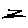
Label: zigzag